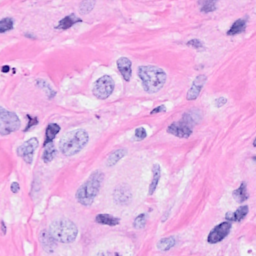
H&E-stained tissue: Breast